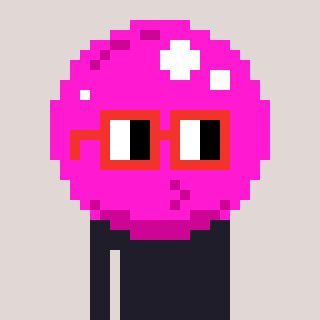
a pixel art character with square red glasses, a bubblegum-shaped head and a gold-colored body on a warm background